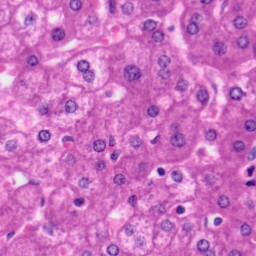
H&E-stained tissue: Liver